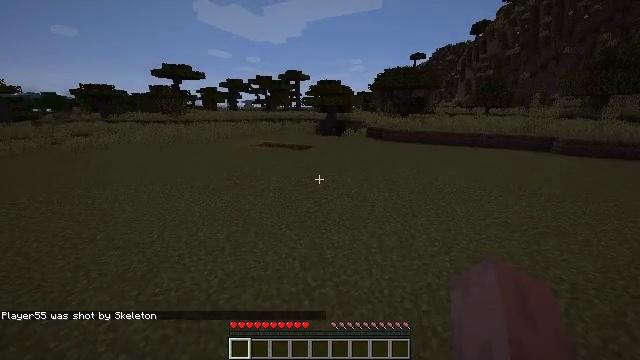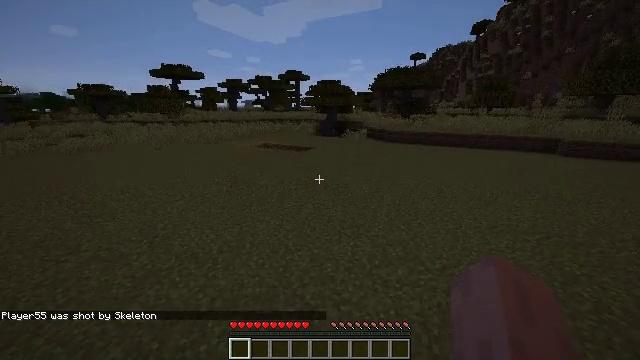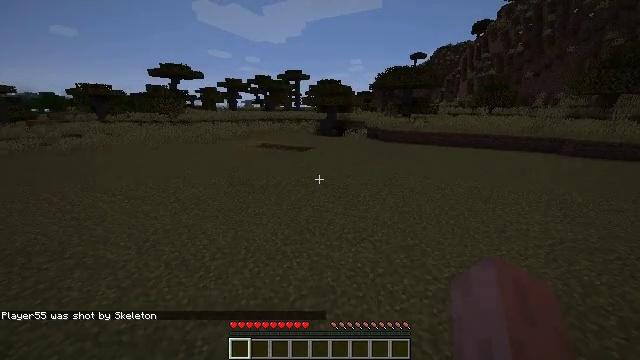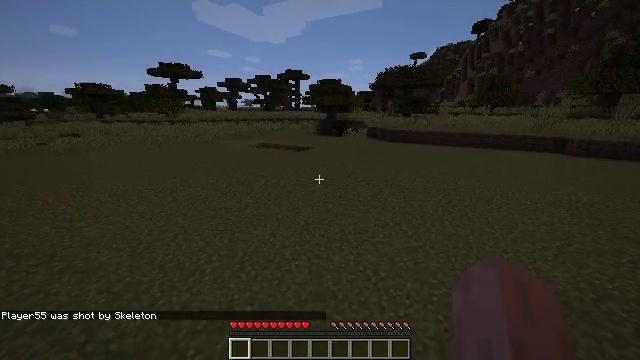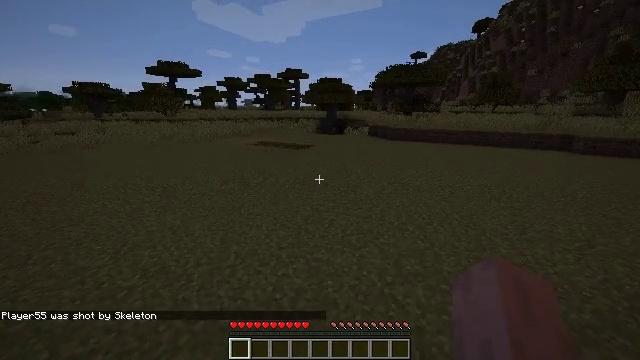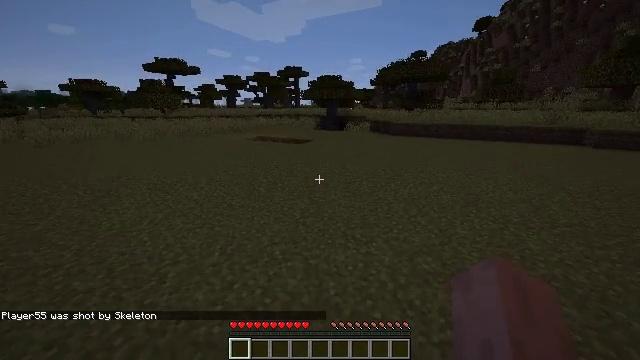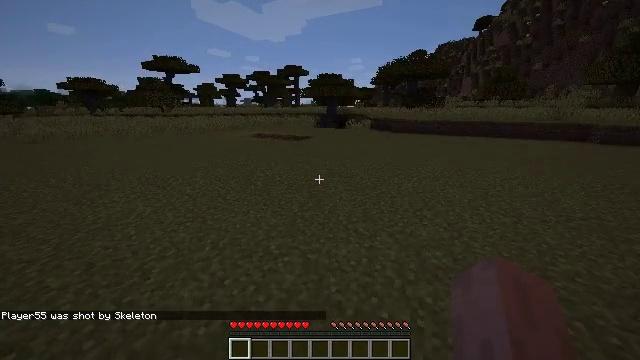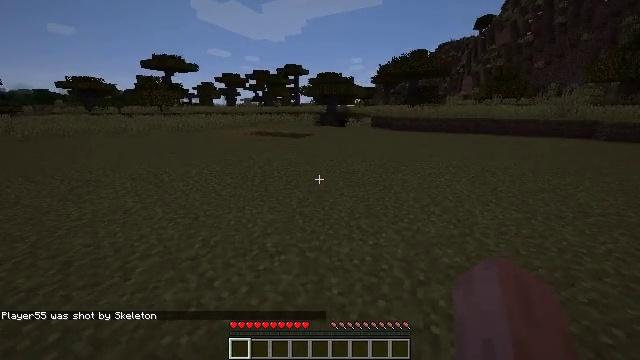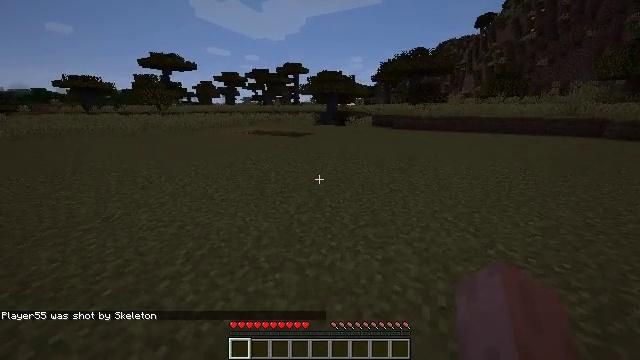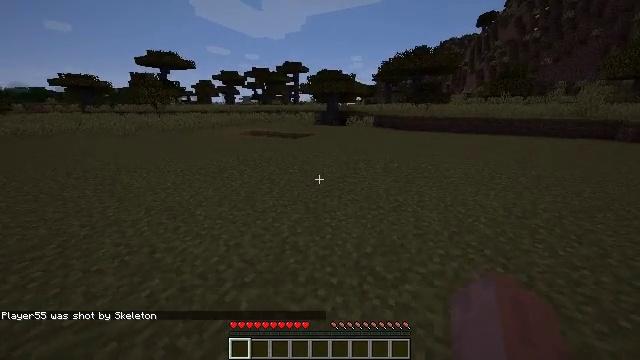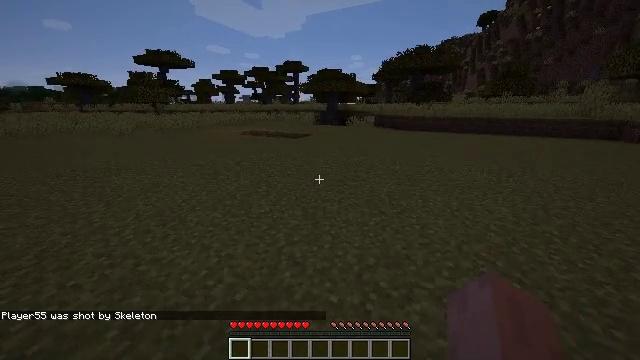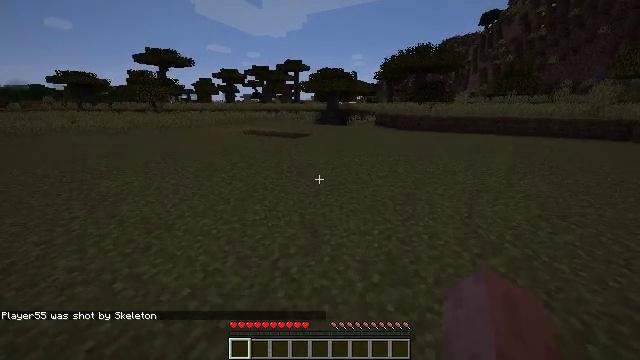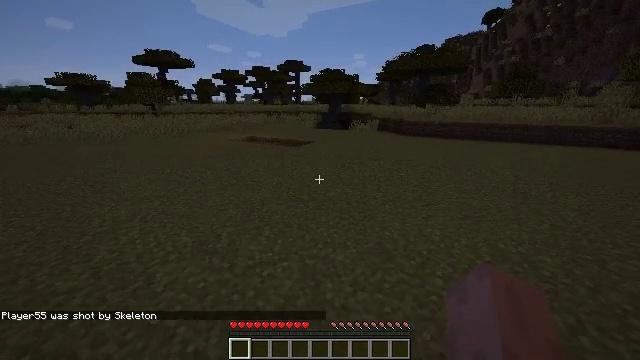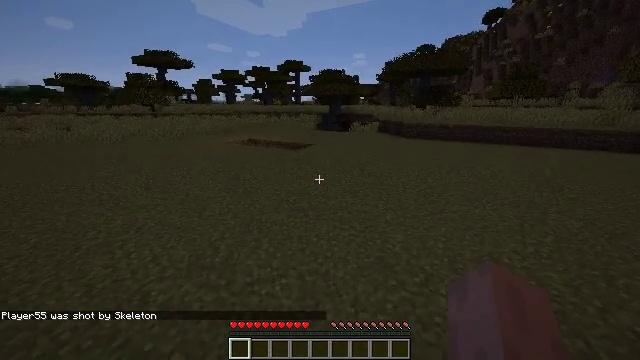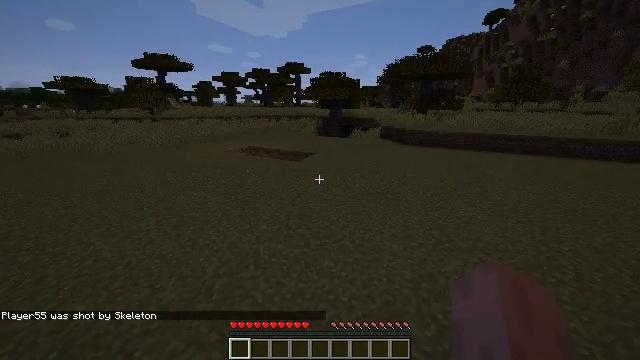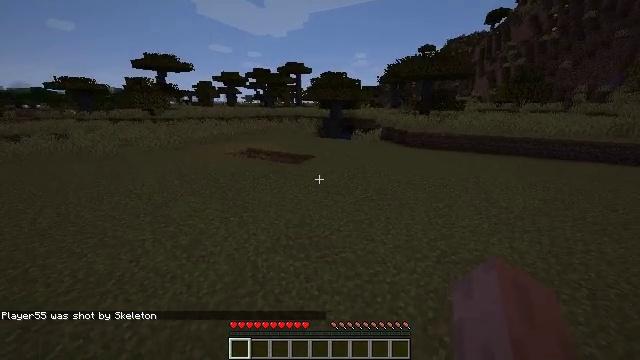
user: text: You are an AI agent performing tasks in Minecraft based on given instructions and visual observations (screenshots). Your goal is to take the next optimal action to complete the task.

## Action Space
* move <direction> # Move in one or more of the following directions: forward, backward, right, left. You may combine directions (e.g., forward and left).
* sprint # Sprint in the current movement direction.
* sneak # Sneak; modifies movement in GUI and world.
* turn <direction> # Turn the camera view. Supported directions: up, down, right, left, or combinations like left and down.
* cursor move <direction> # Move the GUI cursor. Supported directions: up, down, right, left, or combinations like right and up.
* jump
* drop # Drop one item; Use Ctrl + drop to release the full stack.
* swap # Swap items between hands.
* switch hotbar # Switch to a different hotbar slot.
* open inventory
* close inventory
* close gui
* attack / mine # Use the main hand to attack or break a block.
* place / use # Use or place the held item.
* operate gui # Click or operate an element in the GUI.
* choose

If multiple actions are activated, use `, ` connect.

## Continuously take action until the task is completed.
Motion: motion action
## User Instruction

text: Hunt the skeleton.
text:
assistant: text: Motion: move forward, sprint, jump
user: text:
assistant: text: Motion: move forward, sprint, jump
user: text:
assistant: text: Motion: move forward, sprint
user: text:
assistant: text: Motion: move forward, sprint
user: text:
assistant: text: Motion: move forward, sprint
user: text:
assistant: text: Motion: move forward, sprint
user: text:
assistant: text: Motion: move forward, sprint
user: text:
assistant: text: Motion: move forward, sprint
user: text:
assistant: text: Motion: move forward, sprint
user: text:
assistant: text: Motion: move forward, sprint
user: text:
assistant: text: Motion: move forward, sprint
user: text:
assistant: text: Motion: move forward, sprint, jump
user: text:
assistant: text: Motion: move forward, sprint, jump
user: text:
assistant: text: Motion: move forward, sprint, jump
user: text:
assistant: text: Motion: move forward, sprint, jump
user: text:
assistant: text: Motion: move forward, sprint, jump
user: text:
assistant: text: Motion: move forward, sprint, jump
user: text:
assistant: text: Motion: move forward, sprint
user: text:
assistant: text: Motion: move forward, sprint
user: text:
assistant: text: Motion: move forward, sprint
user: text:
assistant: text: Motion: move forward, sprint
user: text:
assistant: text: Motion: move forward, sprint
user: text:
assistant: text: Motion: move forward, sprint
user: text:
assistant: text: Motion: move forward, sprint, turn left and down
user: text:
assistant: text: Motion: move forward, sprint, turn left and down
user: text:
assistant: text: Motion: move forward, sprint, turn left and down
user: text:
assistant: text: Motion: move forward, sprint, turn left and down
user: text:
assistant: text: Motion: move forward, sprint, turn left and down
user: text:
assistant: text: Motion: move forward, sprint, turn down
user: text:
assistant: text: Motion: move forward, sprint, turn down